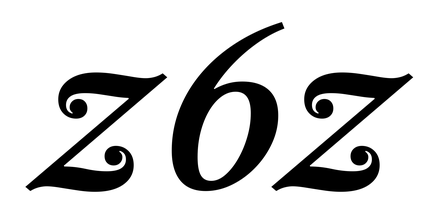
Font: LibreCaslonText-Italic_Medium_Italic